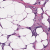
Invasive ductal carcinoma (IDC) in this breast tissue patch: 1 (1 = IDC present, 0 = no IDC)